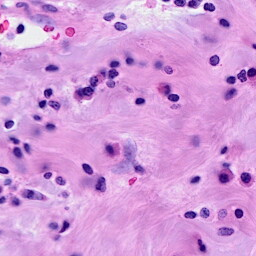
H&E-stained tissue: Breast